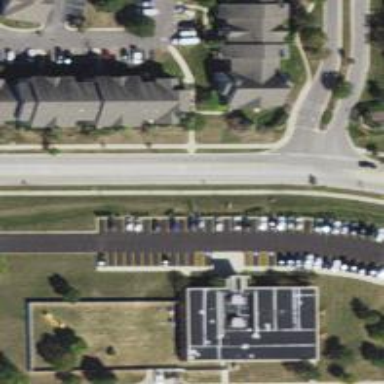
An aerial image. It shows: Residential road with asphalt surface and separate sidewalk.